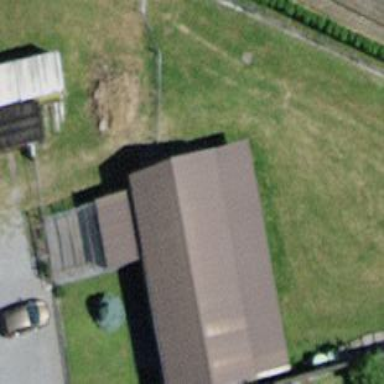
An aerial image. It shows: Rural barn.